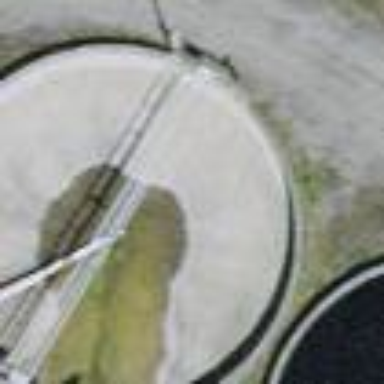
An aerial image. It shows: Body of wastewater.